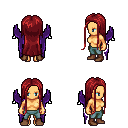
a pixel art fantasy rpg character, female body template, human, tanned skin, purple wings, teal pants, brunette extra-long hairstyle, brown shoes, four views (front, back, left, right), 2x2 character sprite sheet, small pixel art, hard edges, no anti-aliasing